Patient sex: F
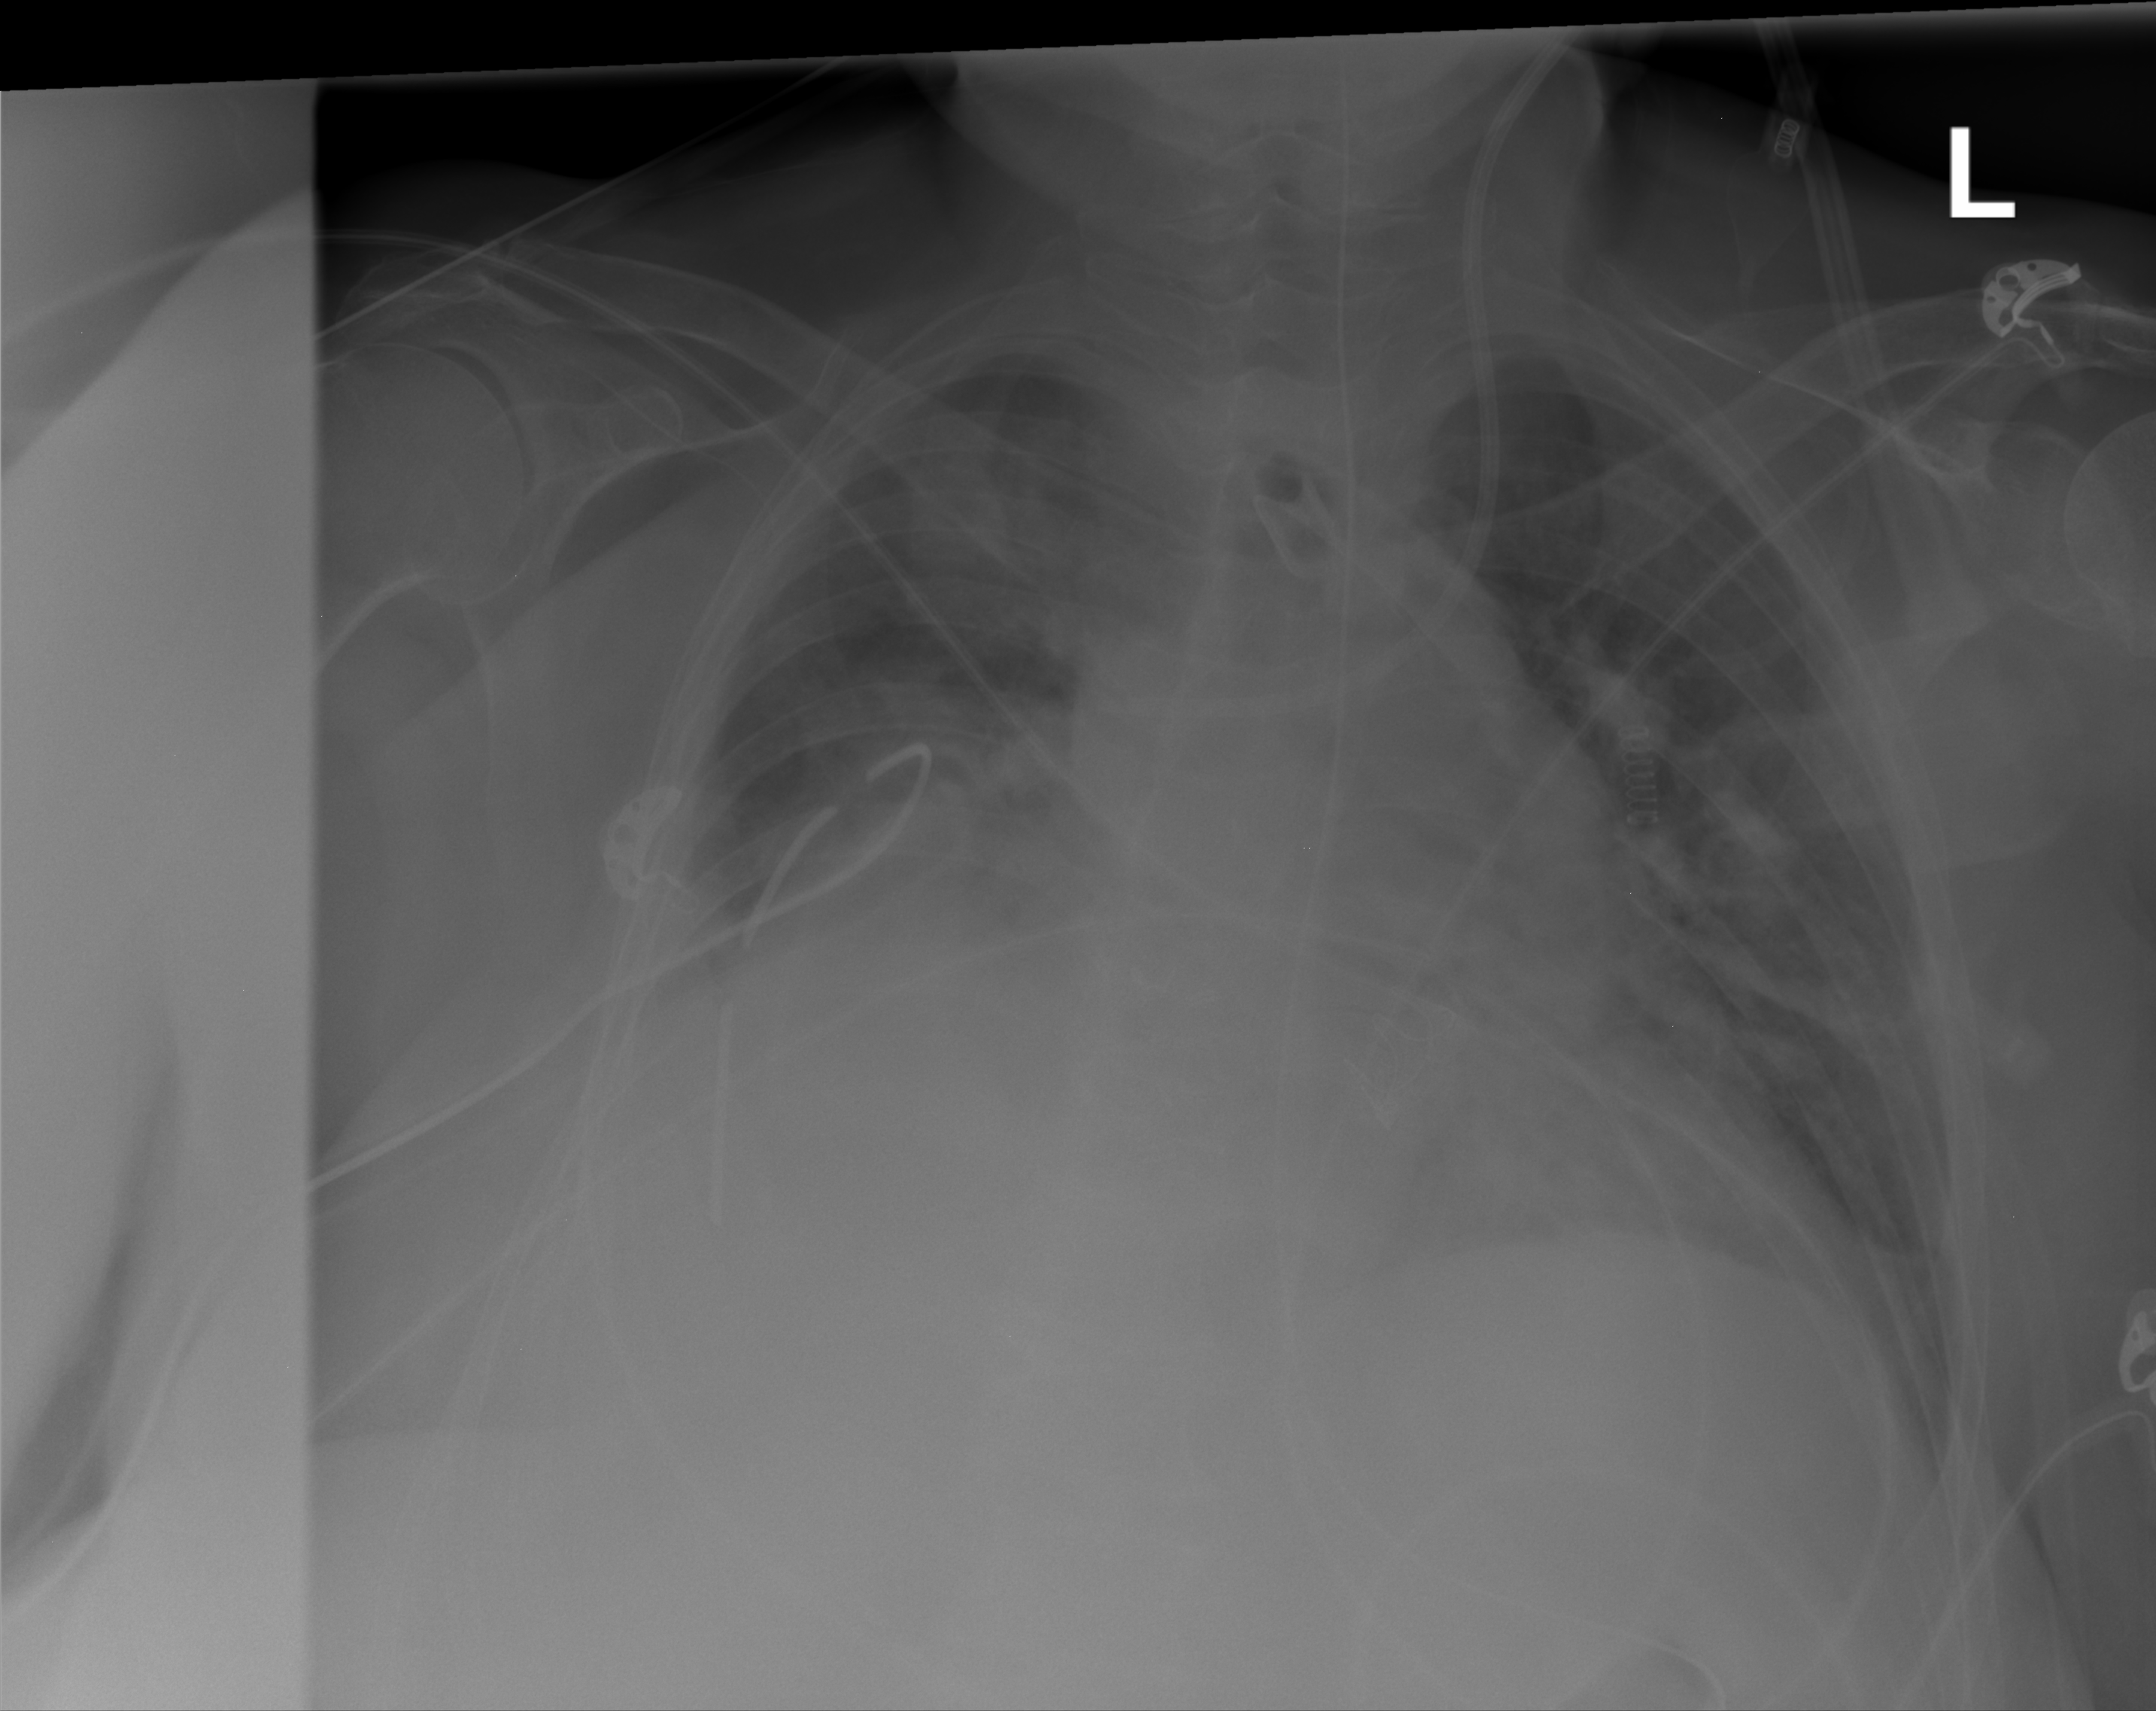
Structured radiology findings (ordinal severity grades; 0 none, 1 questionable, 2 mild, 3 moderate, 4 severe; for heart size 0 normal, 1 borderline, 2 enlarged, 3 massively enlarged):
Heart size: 2
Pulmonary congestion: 2
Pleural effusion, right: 3
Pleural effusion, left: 1
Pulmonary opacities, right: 0
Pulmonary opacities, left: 0
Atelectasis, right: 2
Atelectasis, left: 2